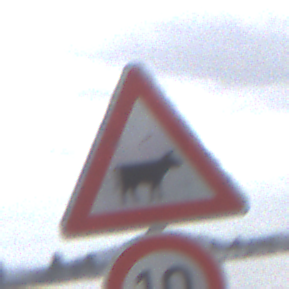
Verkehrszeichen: ViehtriebLinks
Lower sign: Geschwindigkeit10
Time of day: Midday
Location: Outdoor (Suburban)
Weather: Overcast
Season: NotSpecified
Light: Natural